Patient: sex F, age 62
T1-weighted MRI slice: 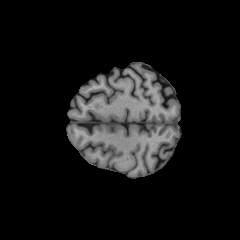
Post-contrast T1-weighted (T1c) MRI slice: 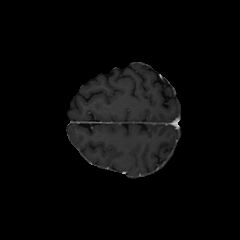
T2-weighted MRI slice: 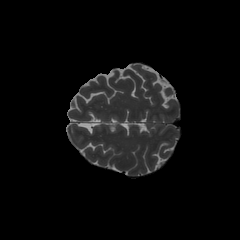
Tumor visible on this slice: no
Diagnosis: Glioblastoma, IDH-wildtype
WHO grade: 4